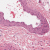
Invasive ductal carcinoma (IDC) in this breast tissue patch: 0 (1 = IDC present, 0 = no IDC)